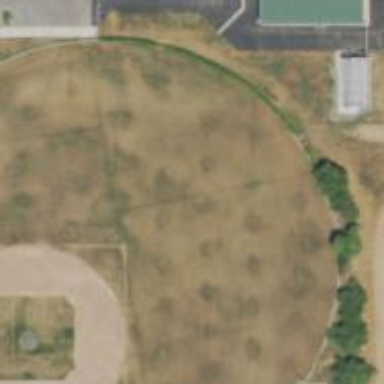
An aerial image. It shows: Baseball pitch for leisure land.